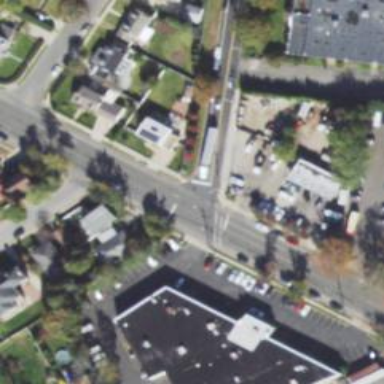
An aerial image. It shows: Unmarked road crossing.